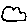
Label: cloud